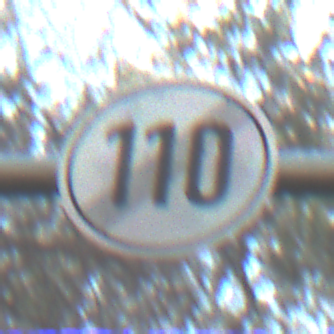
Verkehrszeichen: EndeGeschwindigkeit110
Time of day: SunriseSunset
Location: Outdoor (Nature)
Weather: Clear
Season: Winter
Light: Natural